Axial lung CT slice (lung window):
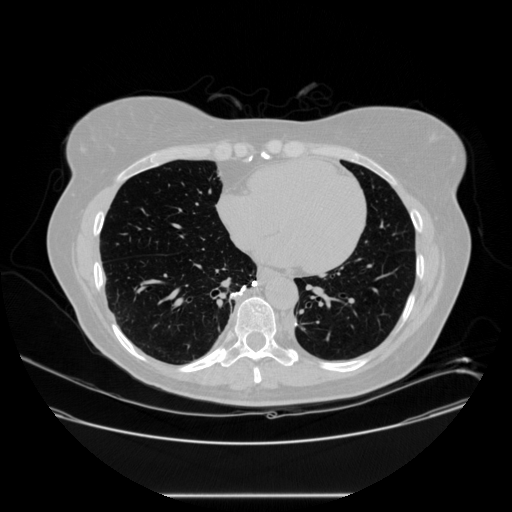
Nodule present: no